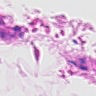
Metastatic tissue present: no